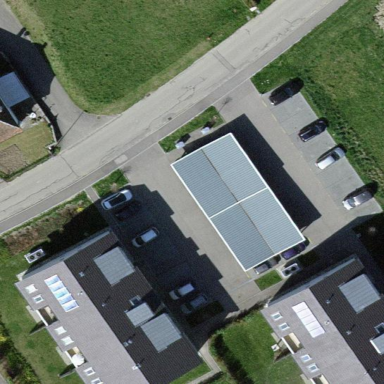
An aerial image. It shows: Carport building.